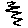
Label: zigzag